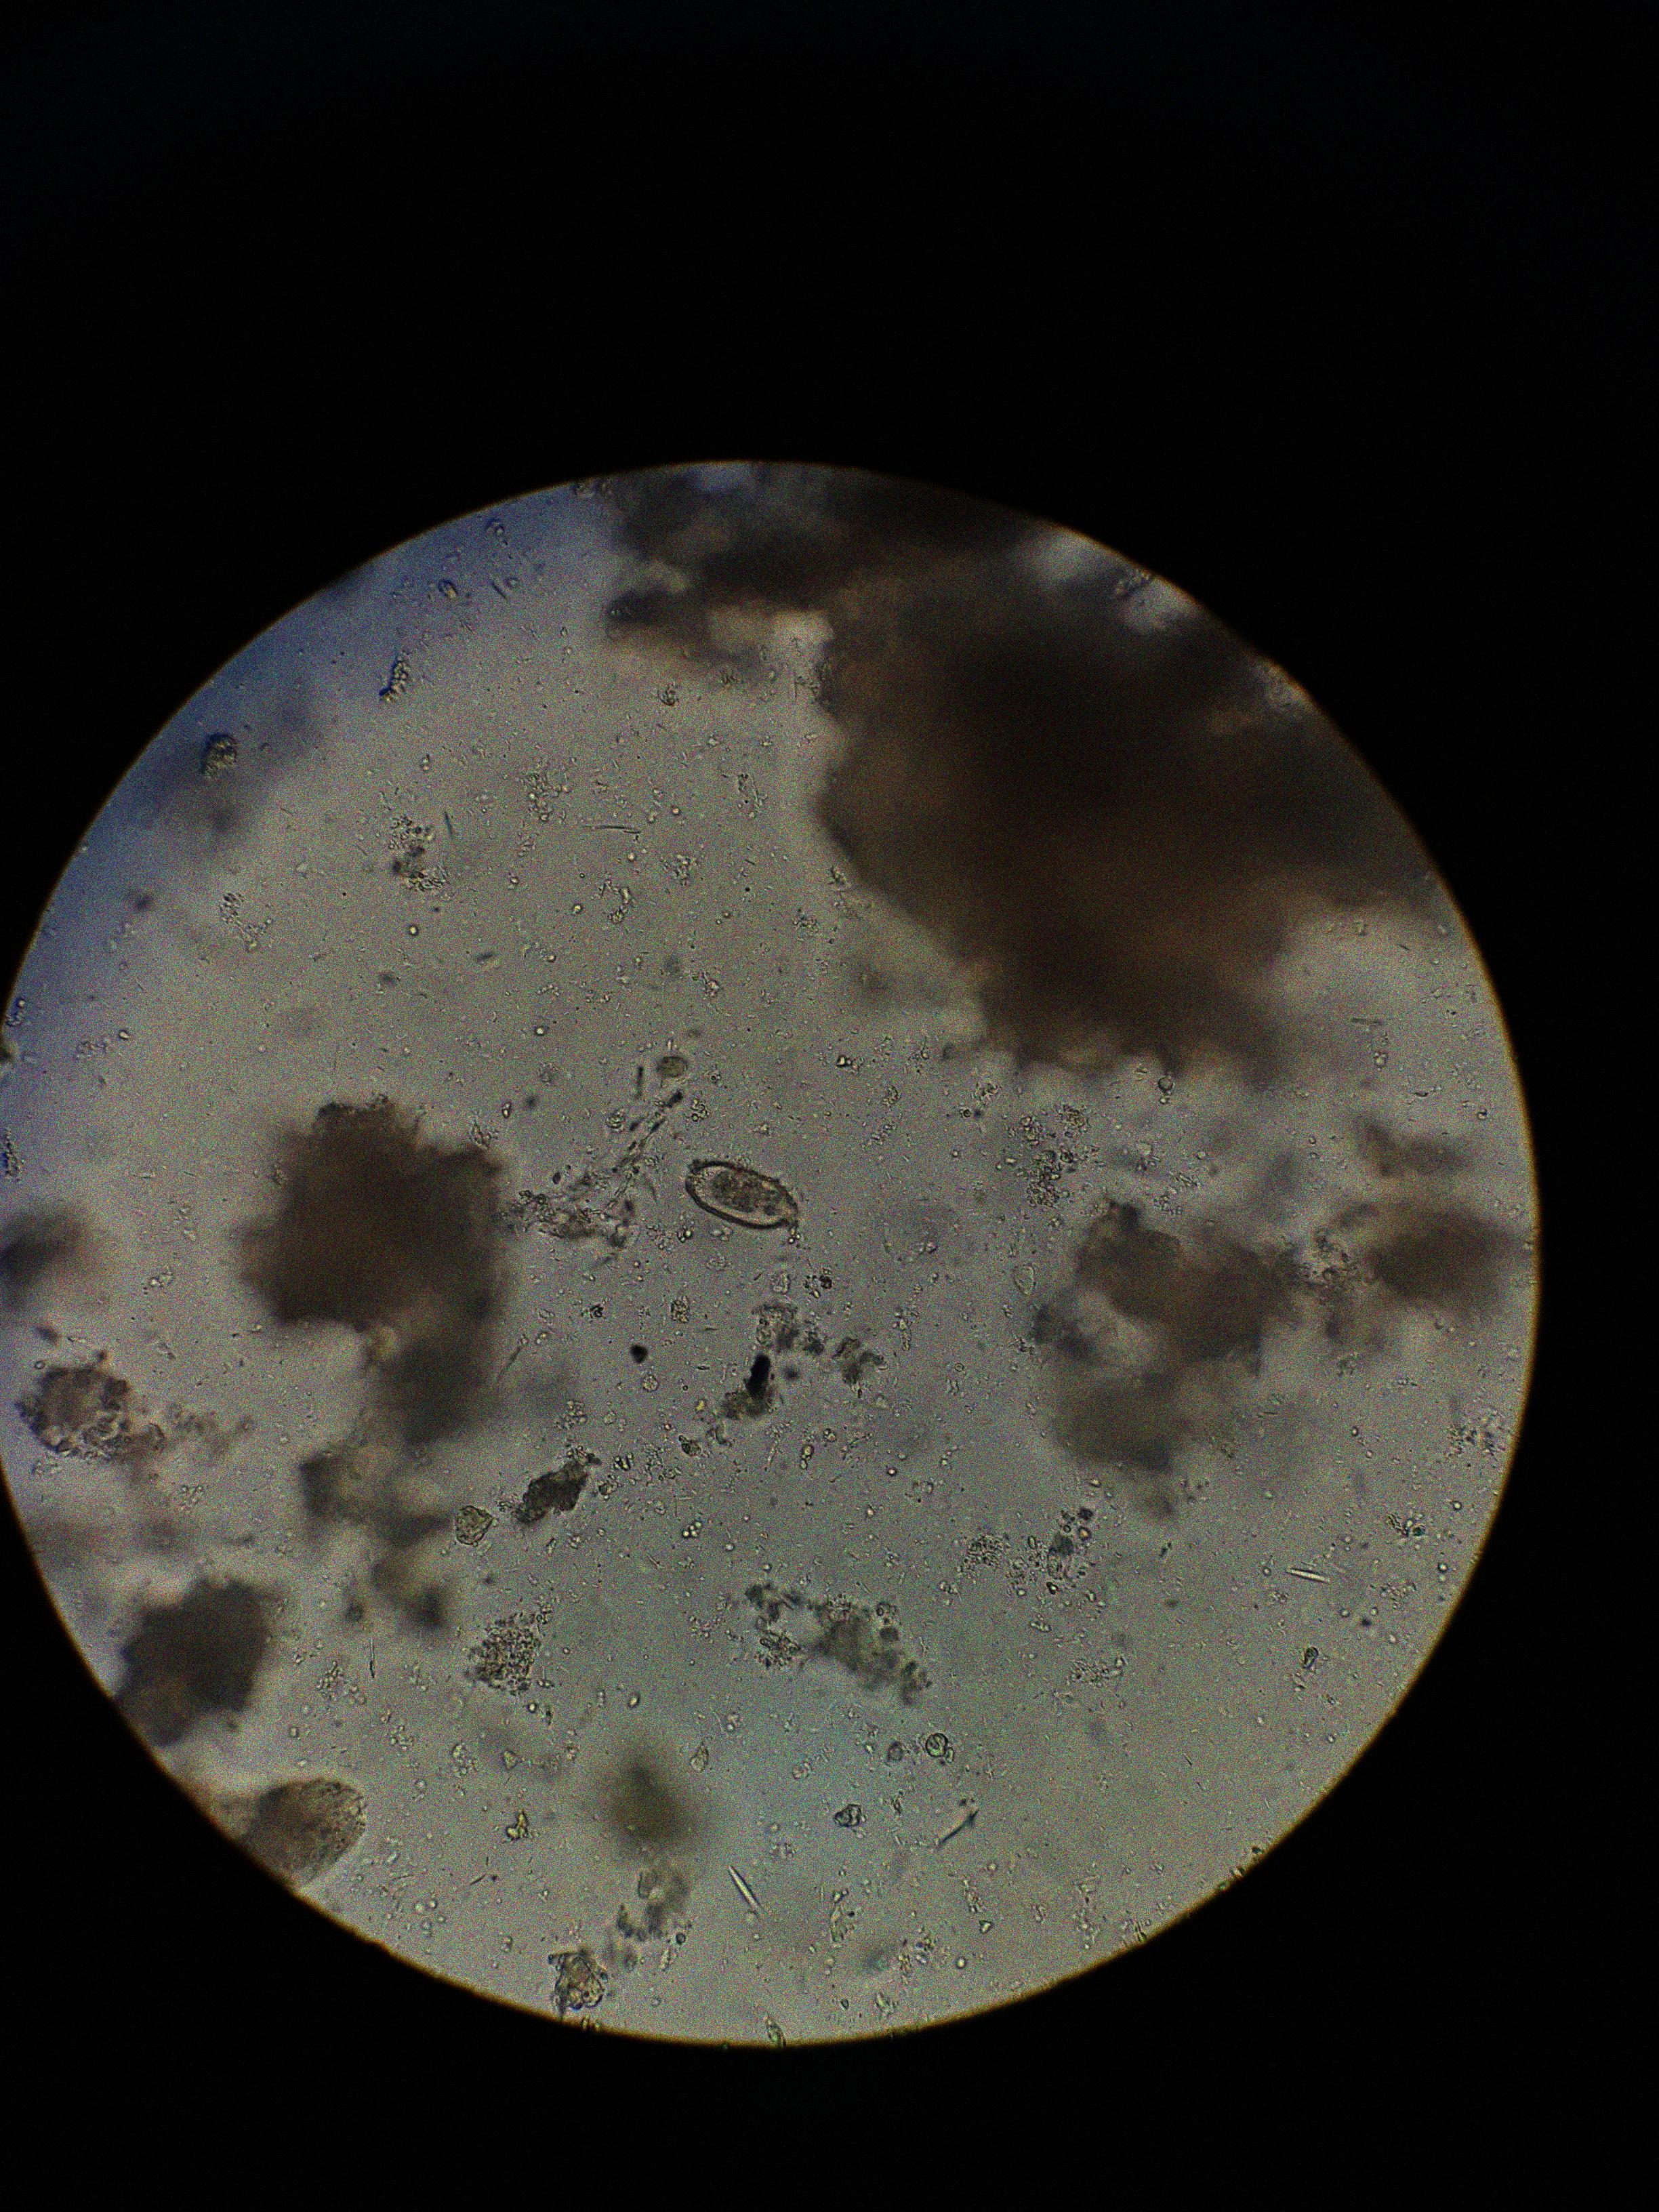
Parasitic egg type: Capillaria philippinensis